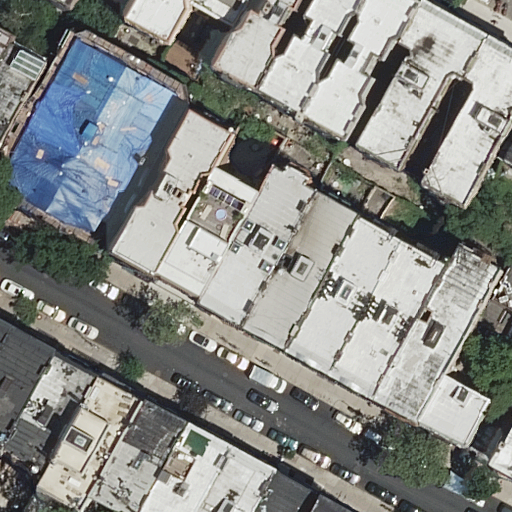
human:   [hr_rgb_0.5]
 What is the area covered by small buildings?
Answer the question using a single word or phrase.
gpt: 435m2

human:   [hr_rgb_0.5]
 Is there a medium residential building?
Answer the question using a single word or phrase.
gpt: yes

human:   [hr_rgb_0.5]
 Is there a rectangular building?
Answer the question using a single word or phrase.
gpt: yes

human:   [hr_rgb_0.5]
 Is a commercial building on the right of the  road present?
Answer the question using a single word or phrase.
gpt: no

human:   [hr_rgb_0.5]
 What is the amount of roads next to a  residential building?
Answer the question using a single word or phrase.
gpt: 1

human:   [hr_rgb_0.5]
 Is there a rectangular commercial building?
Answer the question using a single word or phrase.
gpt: no

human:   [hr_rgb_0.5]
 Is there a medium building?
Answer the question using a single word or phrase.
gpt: yes

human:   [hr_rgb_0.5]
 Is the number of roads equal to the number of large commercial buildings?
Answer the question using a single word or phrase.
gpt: no

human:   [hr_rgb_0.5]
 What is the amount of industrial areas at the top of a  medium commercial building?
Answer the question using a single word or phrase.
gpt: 0

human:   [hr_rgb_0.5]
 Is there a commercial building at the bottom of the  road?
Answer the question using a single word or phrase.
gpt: no

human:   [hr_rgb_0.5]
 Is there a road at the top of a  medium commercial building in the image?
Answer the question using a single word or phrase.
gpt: no

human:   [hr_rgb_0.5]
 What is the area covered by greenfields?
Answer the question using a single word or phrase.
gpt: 0m2

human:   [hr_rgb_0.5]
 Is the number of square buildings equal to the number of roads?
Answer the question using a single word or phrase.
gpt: no

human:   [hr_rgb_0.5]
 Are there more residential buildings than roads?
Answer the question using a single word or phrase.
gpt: yes

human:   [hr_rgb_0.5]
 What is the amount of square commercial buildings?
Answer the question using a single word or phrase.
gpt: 0

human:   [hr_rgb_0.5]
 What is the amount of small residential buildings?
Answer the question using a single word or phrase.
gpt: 12

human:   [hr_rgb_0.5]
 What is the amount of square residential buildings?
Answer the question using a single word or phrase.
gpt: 0

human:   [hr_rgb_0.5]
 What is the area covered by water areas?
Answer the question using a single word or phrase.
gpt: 0m2

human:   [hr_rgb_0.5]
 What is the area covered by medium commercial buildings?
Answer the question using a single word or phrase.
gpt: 0m2

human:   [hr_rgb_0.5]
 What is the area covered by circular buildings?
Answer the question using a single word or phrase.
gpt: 0m2

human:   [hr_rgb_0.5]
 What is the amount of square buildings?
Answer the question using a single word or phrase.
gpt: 0

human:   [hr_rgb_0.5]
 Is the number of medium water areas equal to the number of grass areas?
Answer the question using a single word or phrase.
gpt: yes

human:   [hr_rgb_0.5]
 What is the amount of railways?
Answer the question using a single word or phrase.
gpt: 0

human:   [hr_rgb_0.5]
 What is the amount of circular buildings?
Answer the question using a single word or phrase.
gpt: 0

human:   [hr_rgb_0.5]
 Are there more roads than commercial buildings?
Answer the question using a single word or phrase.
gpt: yes

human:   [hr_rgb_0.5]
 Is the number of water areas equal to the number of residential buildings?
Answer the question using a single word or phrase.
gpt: no

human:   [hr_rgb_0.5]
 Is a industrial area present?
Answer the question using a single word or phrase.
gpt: no

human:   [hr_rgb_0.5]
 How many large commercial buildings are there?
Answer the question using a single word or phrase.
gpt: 0

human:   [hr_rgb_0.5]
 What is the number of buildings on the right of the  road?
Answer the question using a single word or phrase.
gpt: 15

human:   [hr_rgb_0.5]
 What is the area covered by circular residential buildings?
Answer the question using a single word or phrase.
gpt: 0m2

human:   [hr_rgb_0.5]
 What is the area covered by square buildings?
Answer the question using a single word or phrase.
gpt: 0m2

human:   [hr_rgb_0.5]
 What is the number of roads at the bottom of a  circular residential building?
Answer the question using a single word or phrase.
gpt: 0

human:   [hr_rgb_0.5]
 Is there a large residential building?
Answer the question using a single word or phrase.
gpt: yes

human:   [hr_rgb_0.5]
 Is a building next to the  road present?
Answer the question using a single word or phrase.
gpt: yes

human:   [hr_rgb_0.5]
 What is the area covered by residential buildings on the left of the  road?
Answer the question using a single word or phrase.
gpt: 2296m2

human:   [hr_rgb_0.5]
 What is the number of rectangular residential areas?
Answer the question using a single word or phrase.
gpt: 0